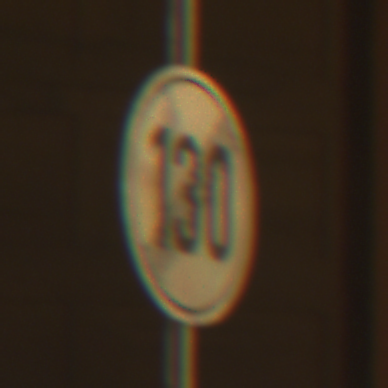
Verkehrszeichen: EndeGeschwindigkeit130
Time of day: Night
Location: Outdoor (Urban)
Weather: Clear
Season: NotSpecified
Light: Artificial